Question: I have a div inside my nav bar, where I have my logo. This div excels the nav bar and shows off into the wrapper. I'll add an image to show you exactly what I mean:

So, that image on the left is my logo.
The nav, as you can see, has a border-bottom property, to show a tiny red line, so what I want is to also show that border in the logo div, but only in the part that separates the nav with the wrapper (normal blue with dark blue).
This is my code:
'''
<nav>
<a href="index.php"><img src="resources/img/logo.png" id="logo"></a>
<ul>
<li><a href="portfolio.php">Portfolio</a></li>
</ul>
</nav>
'''
'''
nav {
width: 100%;
text-align: center;
padding: 0;
margin: 0;
background-color: #38434d;
height: 99%;
border-bottom: 1px solid darkred;
clear: both;
}
#logo {
max-width: 7%;
background: #38434d;
float: left;
padding: .2em;
margin: .1em 0 0 3em;
}
'''
So, what can I do to show only the bottom border of my logo div?
Thanks!
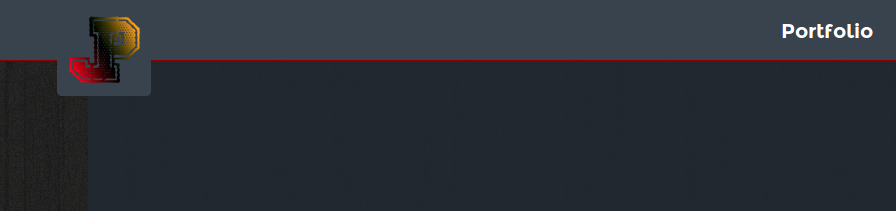
Answer: One approach, is to style the '<a>' element, rather than the contained '', and use a pseudo-element whose borders we can style:
'''
nav {
width: 100%;
text-align: center;
padding: 0;
margin: 0;
background-color: #38434d;
height: 99%;
border-bottom: 1px solid darkred;
clear: both;
}
/* keeping the same styling, with the addition of the position
in order to position the pseudo-element */
nav > a {
max-width: 7%;
background: #38434d;
float: left;
padding: .2em;
margin: .1em 0 0 3em;
position: relative;
}
nav > a img {
width: 30px;
height: 60px;
}
nav > a::after {
content: '';
position: absolute;
bottom: 0;
left: 0;
right: 0;
height: 50%;
/* styling the border of the pseudo-element the same as the nav element: */
border: 1px solid darkred;
/* 'removing' the top-border */
border-top-width: 0;
'''
'''
<nav>
<a href="index.php">
<img src="resources/img/logo.png" id="logo">
</a>
<ul>
<li><a href="portfolio.php">Portfolio</a>
</li>
</ul>
</nav>
'''